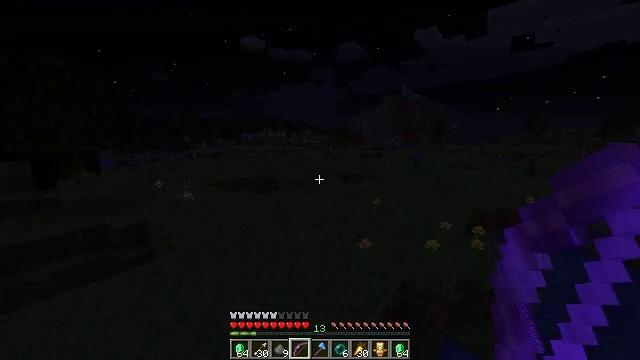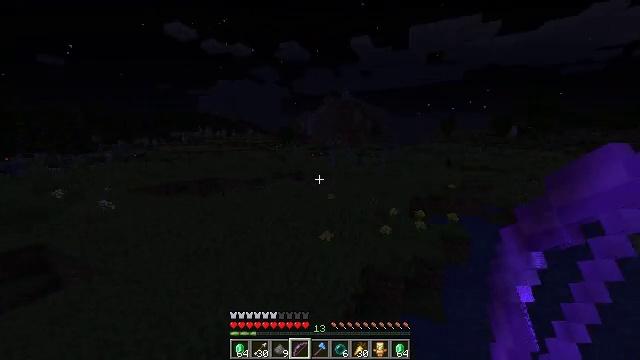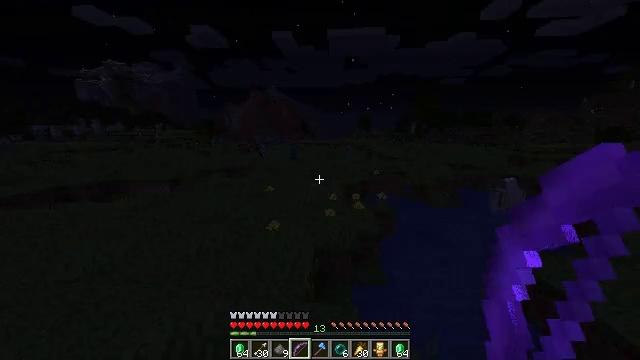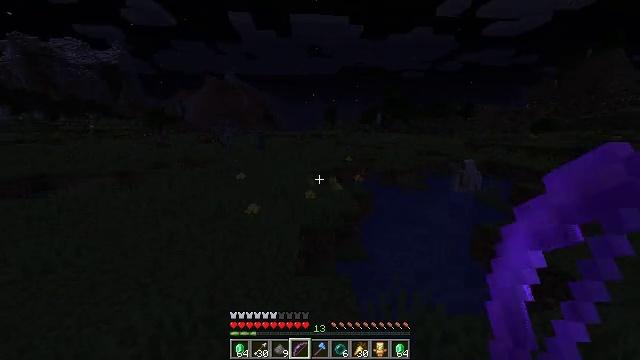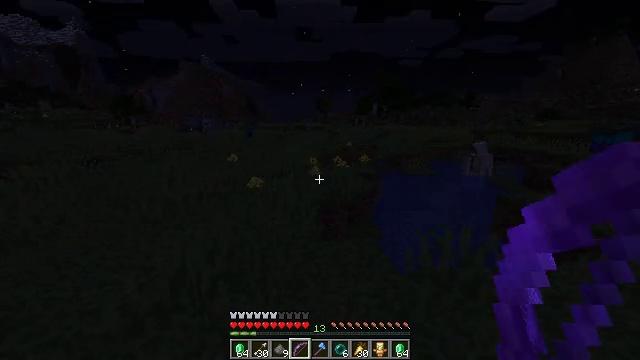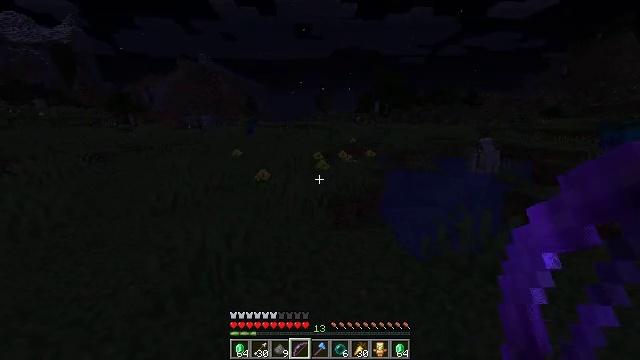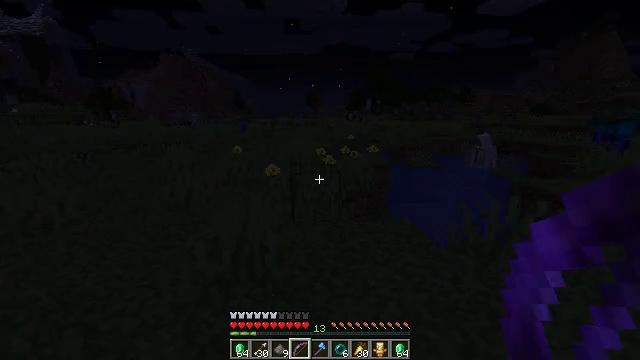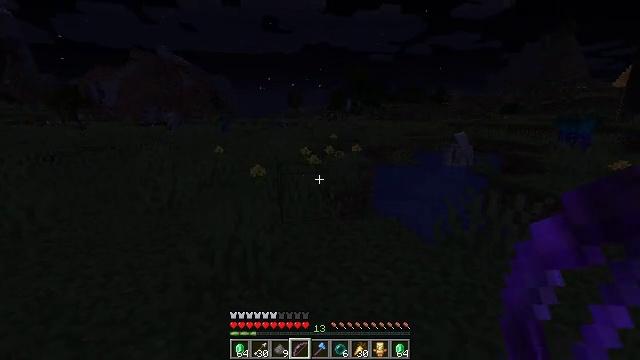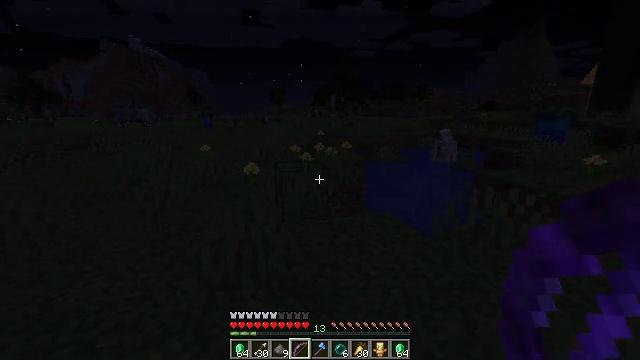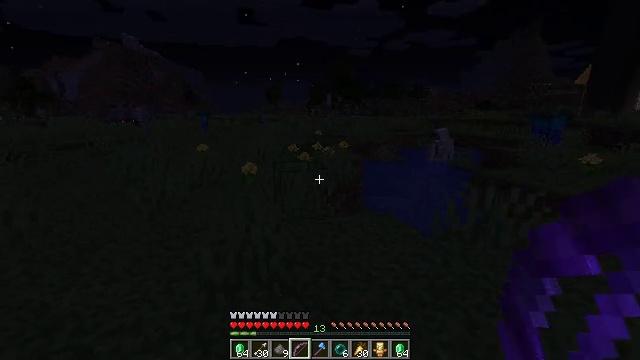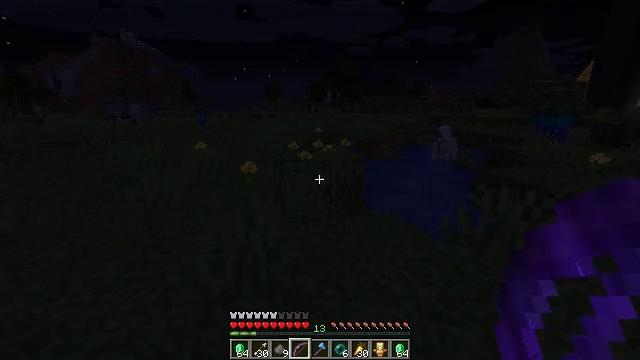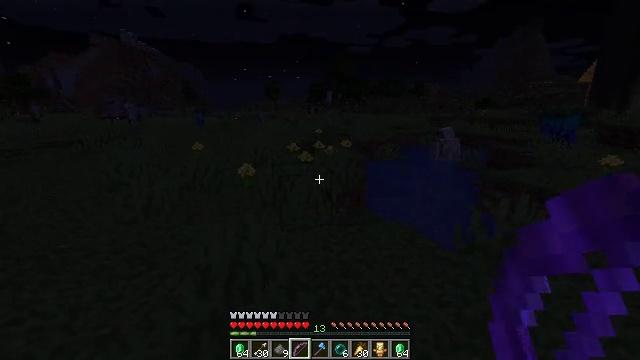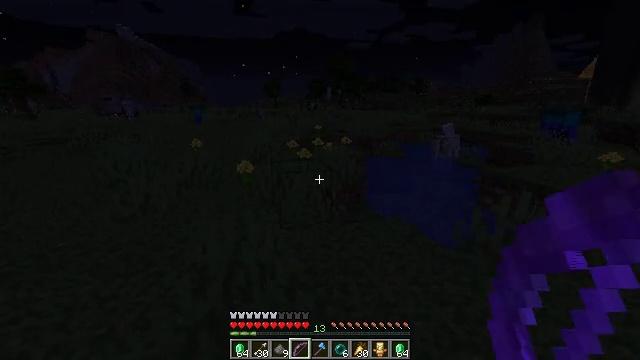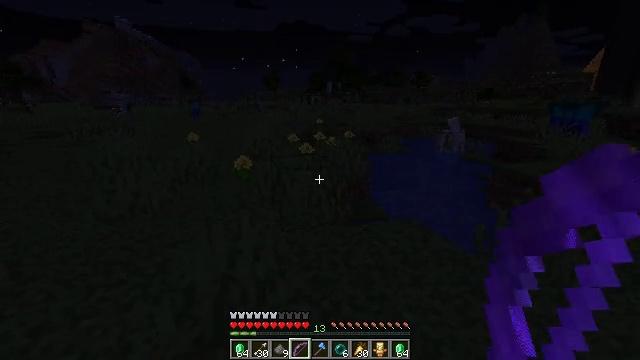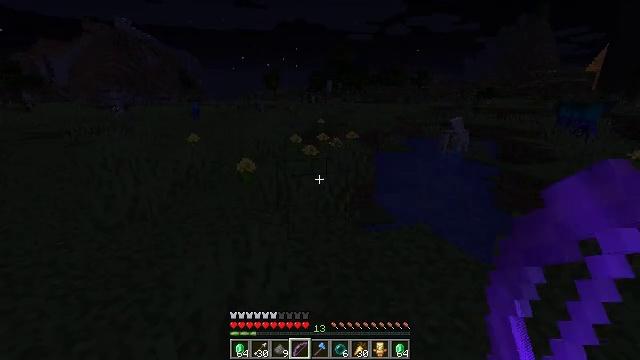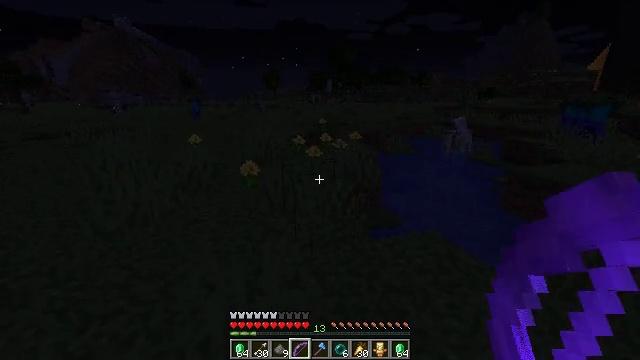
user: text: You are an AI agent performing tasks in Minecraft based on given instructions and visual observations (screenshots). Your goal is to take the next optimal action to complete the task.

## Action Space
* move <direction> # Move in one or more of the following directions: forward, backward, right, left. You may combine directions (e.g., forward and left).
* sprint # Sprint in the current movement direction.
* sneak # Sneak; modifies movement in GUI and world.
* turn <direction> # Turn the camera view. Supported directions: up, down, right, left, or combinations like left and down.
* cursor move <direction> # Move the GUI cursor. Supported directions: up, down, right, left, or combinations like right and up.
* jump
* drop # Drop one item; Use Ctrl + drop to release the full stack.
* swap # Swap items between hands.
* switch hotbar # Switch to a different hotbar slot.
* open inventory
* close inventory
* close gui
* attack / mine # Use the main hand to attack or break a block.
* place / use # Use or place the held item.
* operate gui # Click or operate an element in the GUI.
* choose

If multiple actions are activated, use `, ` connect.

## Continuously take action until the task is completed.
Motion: motion action
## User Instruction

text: Create a firework rocket in the crafting table.
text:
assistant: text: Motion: move forward and move left, sprint, turn right
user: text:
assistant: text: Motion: move left, sprint, turn right
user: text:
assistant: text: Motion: move left, sprint, turn right and down
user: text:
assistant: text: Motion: move left, turn right
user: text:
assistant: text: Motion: move left
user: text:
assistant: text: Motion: move left, turn right
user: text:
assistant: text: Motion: turn right
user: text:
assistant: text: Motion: move forward, turn right
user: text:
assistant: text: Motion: move forward
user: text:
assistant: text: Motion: move forward
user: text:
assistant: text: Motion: move forward
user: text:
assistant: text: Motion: move forward
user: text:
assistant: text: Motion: move forward and move left, turn down
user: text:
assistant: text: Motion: move forward and move left
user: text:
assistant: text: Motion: move forward and move left
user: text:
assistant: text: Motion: move forward and move left
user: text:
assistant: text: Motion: move forward and move left
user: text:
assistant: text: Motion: move forward and move left, turn right and down
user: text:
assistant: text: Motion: move forward and move left, turn right
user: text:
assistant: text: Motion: move forward and move left, turn right
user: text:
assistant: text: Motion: move forward and move left
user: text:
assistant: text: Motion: move forward and move left, turn right and up
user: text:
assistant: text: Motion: move forward, turn right and up
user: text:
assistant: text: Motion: move forward, turn right and up
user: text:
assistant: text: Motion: move forward, turn right
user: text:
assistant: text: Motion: move forward and move left
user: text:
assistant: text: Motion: move forward and move left
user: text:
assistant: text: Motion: move forward and move left
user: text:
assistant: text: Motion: move forward and move left
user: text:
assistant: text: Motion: move forward and move left